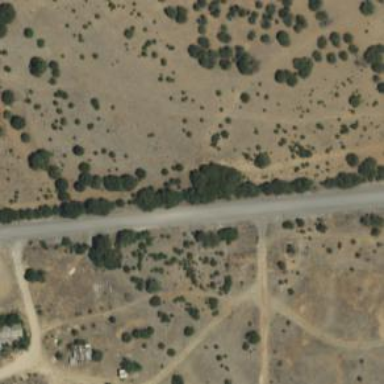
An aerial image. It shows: Unclassified road.